Field crop: tomato
Growth stage: 1
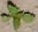
Species: solanum